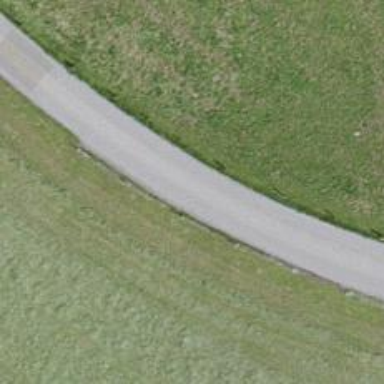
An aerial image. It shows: Unclassified road with asphalt surface.